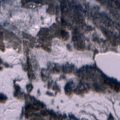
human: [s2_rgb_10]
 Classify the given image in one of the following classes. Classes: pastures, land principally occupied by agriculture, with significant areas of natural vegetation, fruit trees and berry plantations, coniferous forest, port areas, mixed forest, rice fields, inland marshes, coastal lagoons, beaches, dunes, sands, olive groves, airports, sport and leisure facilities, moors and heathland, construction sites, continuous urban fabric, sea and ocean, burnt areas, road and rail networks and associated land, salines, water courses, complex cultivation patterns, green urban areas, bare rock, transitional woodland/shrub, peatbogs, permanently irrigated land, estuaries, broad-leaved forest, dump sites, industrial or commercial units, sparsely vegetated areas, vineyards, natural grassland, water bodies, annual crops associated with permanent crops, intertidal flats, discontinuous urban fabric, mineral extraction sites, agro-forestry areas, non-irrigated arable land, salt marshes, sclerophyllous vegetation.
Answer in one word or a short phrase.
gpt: coniferous forest, transitional woodland/shrub, peatbogs